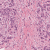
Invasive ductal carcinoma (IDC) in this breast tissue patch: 1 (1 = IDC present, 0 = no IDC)